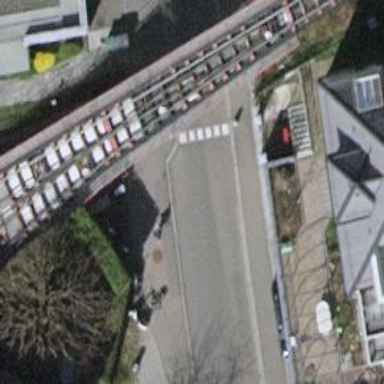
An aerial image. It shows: Bus stop with platform for public transport.